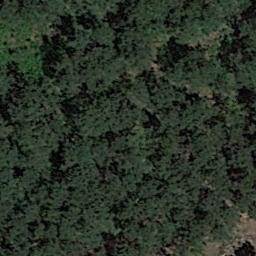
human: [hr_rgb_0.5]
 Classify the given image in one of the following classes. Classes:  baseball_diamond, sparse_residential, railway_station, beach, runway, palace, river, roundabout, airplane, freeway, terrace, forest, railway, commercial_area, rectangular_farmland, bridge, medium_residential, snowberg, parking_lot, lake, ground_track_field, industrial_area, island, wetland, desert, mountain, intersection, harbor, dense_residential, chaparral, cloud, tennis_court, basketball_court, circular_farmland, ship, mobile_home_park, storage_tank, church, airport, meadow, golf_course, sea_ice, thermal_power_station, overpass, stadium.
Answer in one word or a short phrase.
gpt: forest